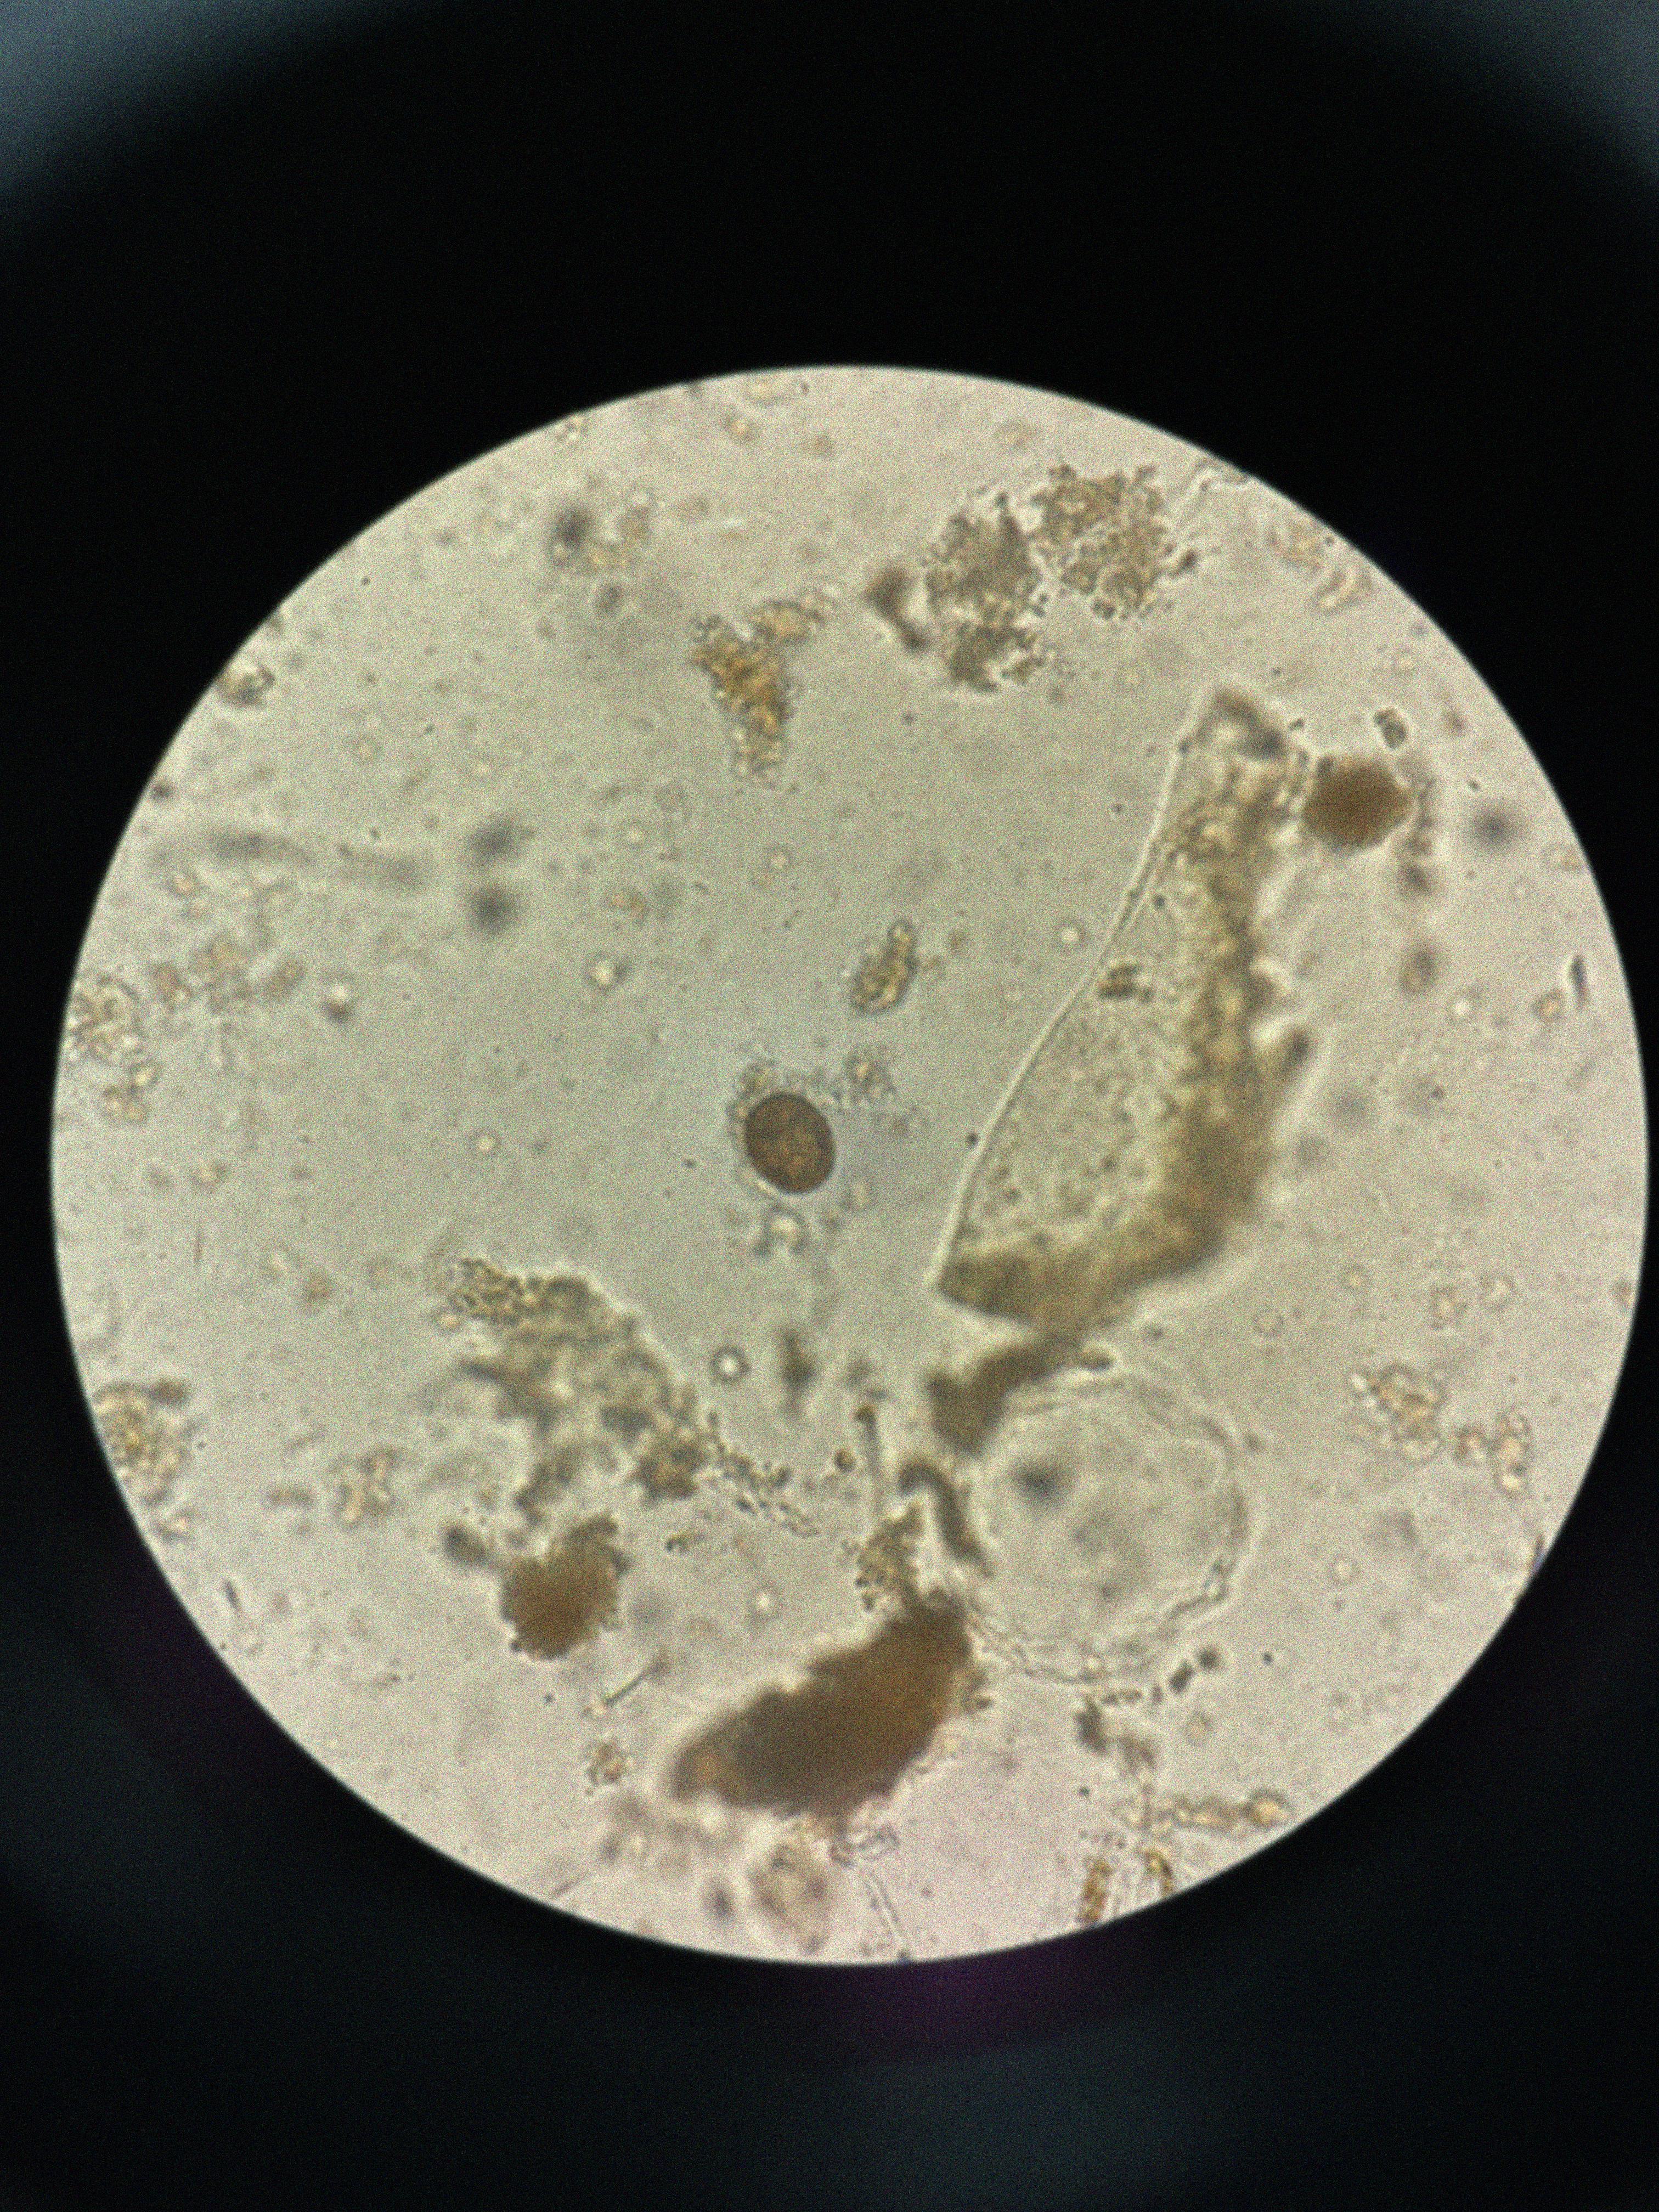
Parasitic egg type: Taenia spp. egg